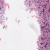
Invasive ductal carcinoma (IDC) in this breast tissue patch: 0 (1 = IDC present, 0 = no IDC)